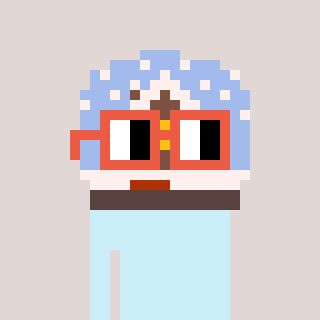
a pixel art character with square orange glasses, a snow globe-shaped head and a foggrey-colored body on a warm background